Question: I'm trying to increase the values size in a colorbar. Seems trivial but I have not been able to figure it out.
I have produced a heatmap and here is the code:
'''
def heatmap_binary(df,
edgecolors='w',
cmap=mpl.cm.seismic, # spectral, Blues, gist_rainbow, rainbow, hsv, seismic,
log=False):
width = len(df.columns)/7*10
height = len(df.index)/7*10
fig, ax = plt.subplots(figsize=(20,60))#(figsize=(width,height))
#cmap, norm = mcolors.from_levels_and_colors([0, 0.05, 1],['Teal', 'MidnightBlue'] ) # ['MidnightBlue', Teal]['Darkgreen', 'Darkred']
heatmap = ax.pcolor(df ,
edgecolors=edgecolors, # put white lines between squares in heatmap
cmap=cmap,
norm=mpl.colors.LogNorm() if log else None)
data = df.values
for y in range(data.shape[0]):
for x in range(data.shape[1]):
plt.text(x + 0.5 , y + 0.5, '%.4f' % data[y, x], #data[y,x] +0.05 , data[y,x] + 0.05
horizontalalignment='center',
verticalalignment='center',
color='w',size=30)
ax.autoscale(tight=True) # get rid of whitespace in margins of heatmap
ax.set_aspect('equal') # ensure heatmap cells are square
ax.xaxis.set_ticks_position('top') # put column labels at the top
ax.tick_params(bottom='off', top='off', left='off', right='off') # turn off ticks
ax.set_yticks(np.arange(len(df.index)) + 0.5)
ax.set_yticklabels(df.index, size=30)
ax.set_xticks(np.arange(len(df.columns)) + 0.5)
ax.set_xticklabels(df.columns, size= 20)
from mpl_toolkits.axes_grid1 import make_axes_locatable
divider = make_axes_locatable(ax)
cax = divider.append_axes("right", "3%", pad="1%")
cbar = fig.colorbar(heatmap, cax=cax)
cbar.ax.set_ylabel('Difference', fontsize=30)
'''
Output from function call:
'''
heatmap_binary(dataframe)
'''

Aany tips?
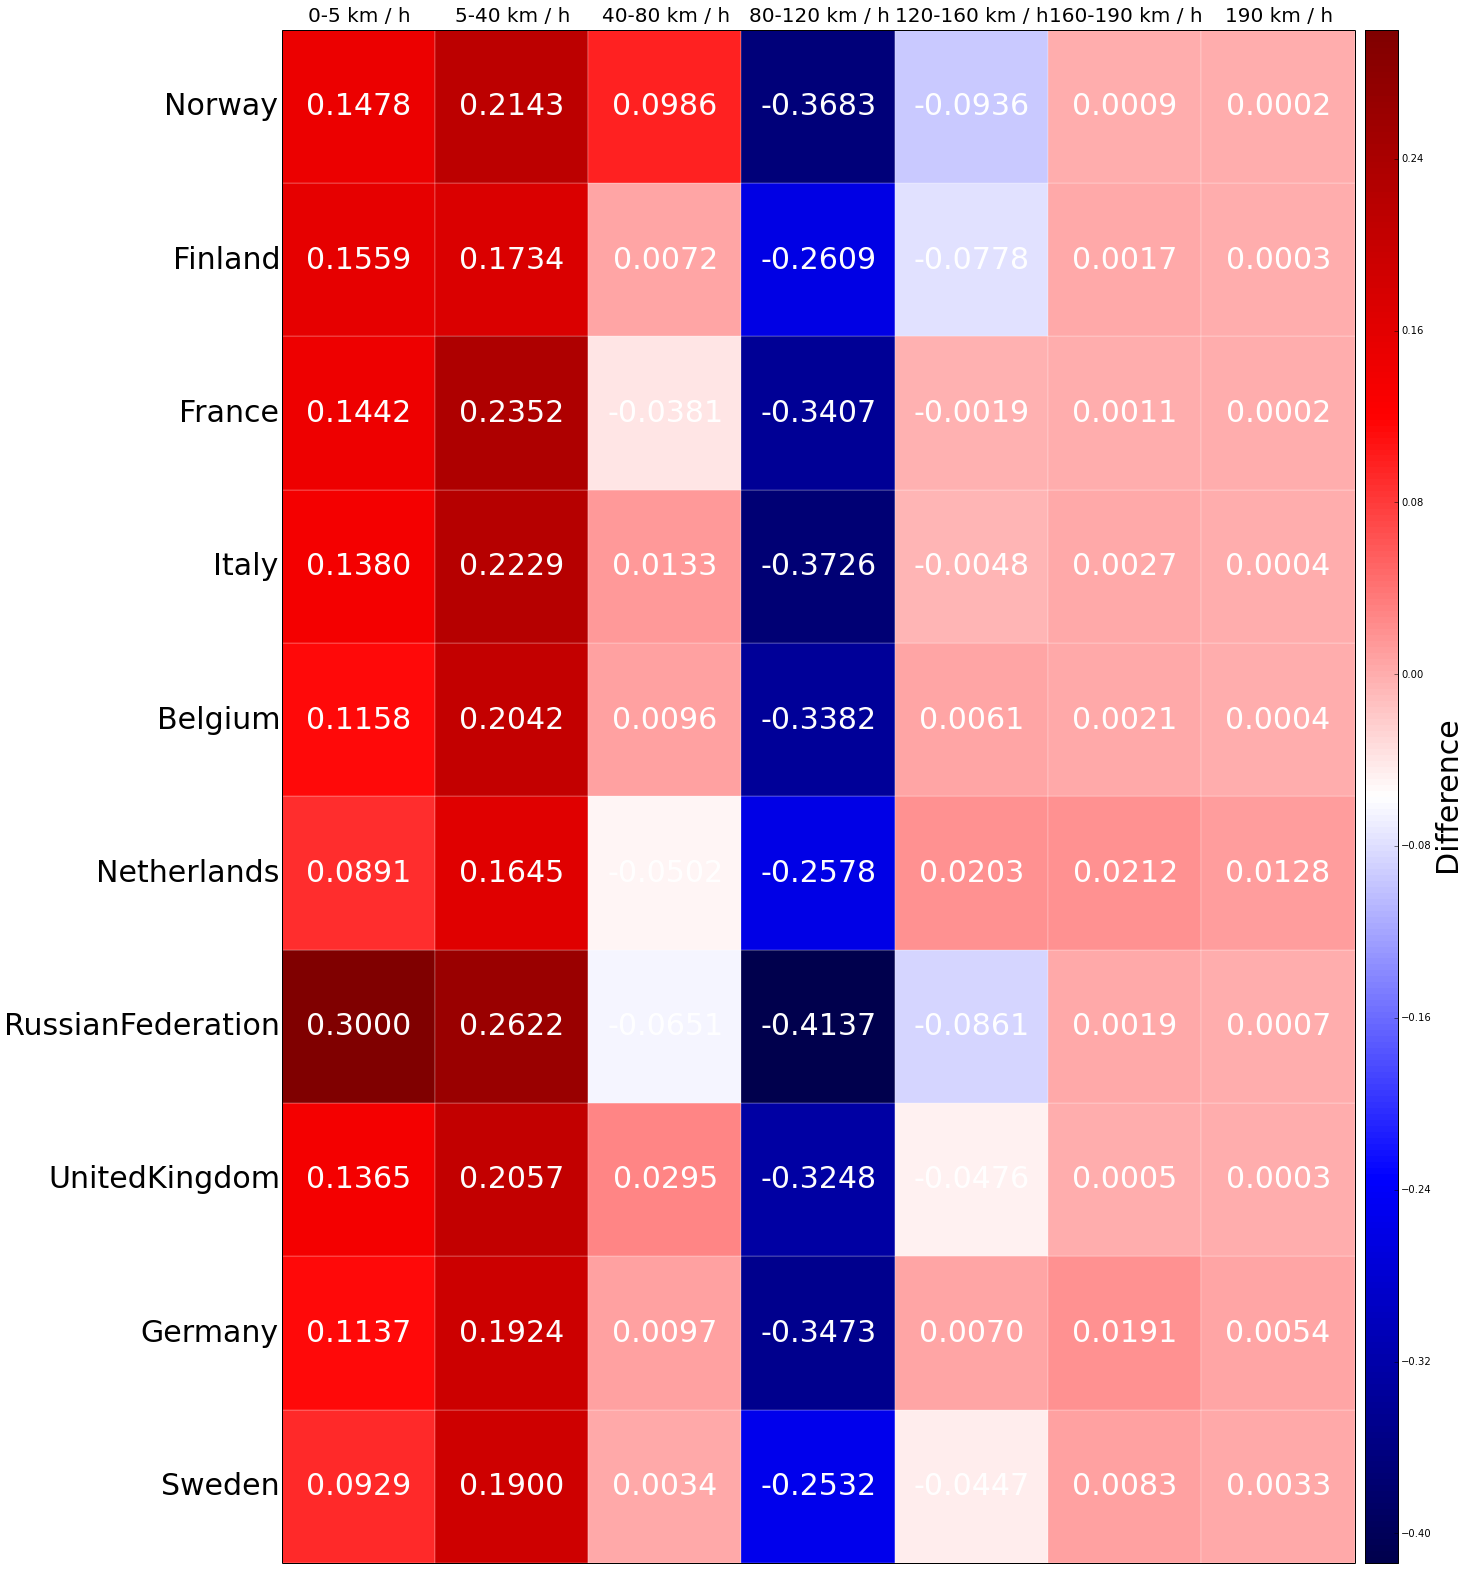
Answer: use 'tick_params()':
'''
cax.tick_params(labelsize=20)
'''